Field crop: maize
Growth stage: 2
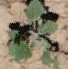
Species: chenopodium